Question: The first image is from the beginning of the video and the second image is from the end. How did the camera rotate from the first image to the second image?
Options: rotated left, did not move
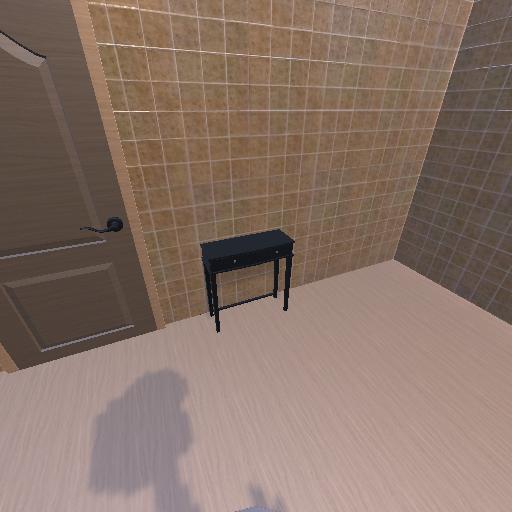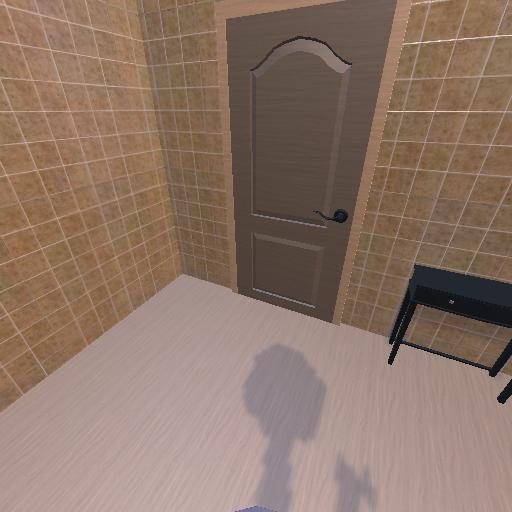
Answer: rotated left